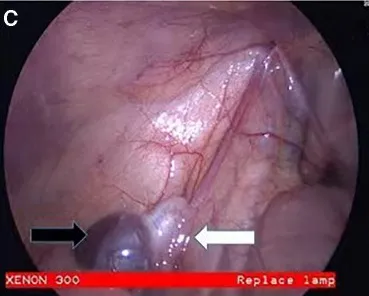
Appearance of case 1 and intraoperative findings. The left testis was fused to the spleen.
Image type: medical_photograph (other_medical_photograph)